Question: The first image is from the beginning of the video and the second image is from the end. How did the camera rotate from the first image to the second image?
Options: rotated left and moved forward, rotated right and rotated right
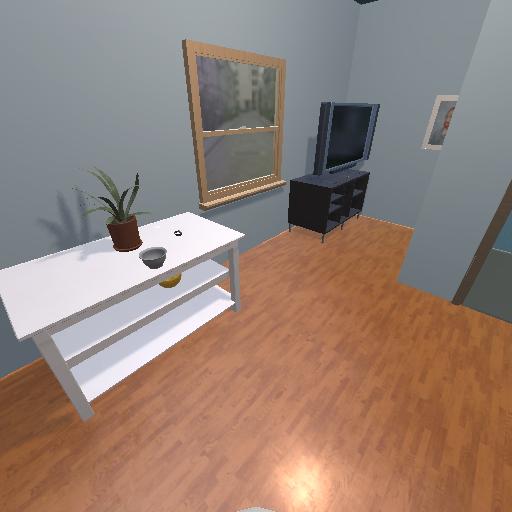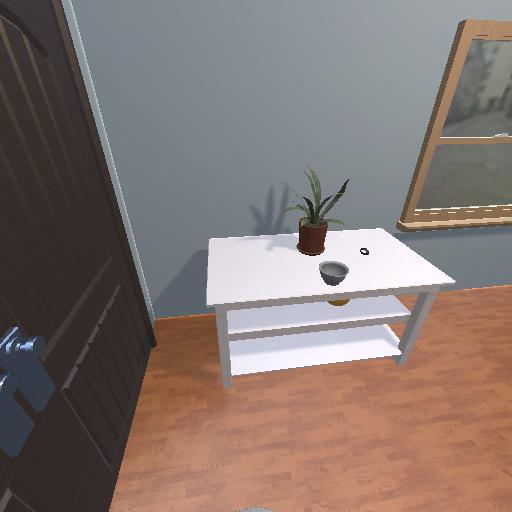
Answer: rotated left and moved forward